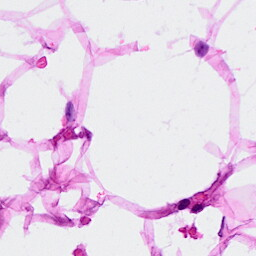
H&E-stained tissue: Breast